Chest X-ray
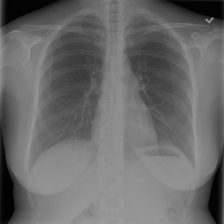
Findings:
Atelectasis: negative
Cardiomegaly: negative
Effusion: negative
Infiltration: negative
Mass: negative
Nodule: negative
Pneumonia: negative
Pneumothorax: negative
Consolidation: negative
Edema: negative
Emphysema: negative
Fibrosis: negative
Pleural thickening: negative
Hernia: negative